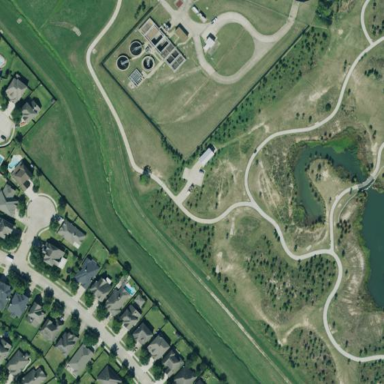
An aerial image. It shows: Detention basin filled with water.